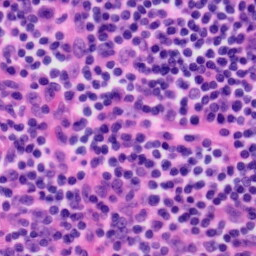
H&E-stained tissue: Tonsil